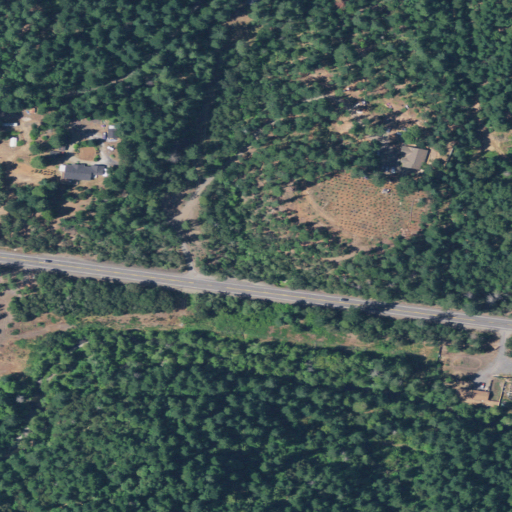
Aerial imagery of valley in Oregon named Squaw Gulch containing evergreen forest, open development, shrub, low intensity development, herbaceous wetlands, and woody wetlands